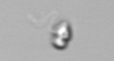
Label: Heterocapsa_rotundata